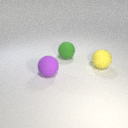
large yellow rubber sphere behind large purple rubber sphere